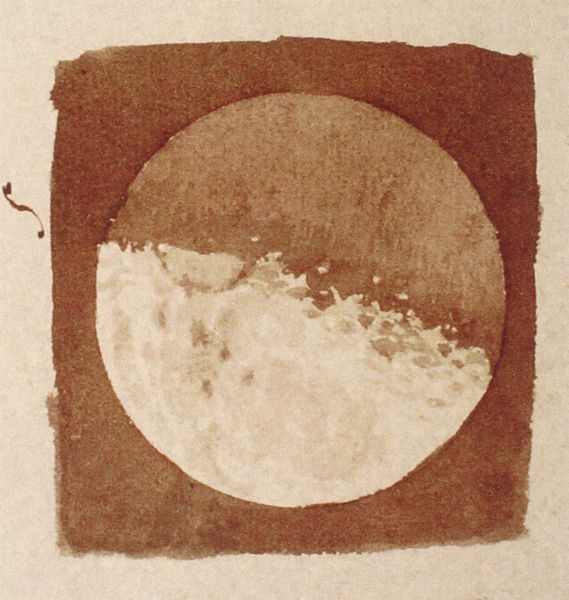
Künstler: Galileo Galilei
Institution: Florenz, Biblioteca Nationale Centrale
Schlagwörter: dunkel, meer, schatten, wasser, weiß, aquarell, ocker, braun, grau, hell, rot, malerei, rahmen, blatt, kreis, rund, gischt, papier, zwei, modern, farbe, nebel, sturm, trennung, tusche, mond, hälfte, eckig, rechteck, buchstabe, halbkreis, flecken, diagonal, struktur, objekt, quadrat, viereck, sprenkel, strum, galileo, waschmaschine, mondphase